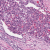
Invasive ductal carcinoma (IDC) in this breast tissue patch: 1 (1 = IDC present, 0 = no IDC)